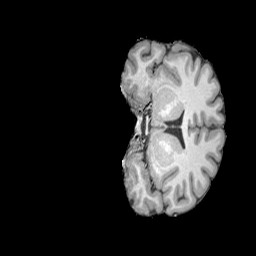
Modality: T1w
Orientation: coronal
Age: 25
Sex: male
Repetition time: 2.3 s
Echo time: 0.0226 s